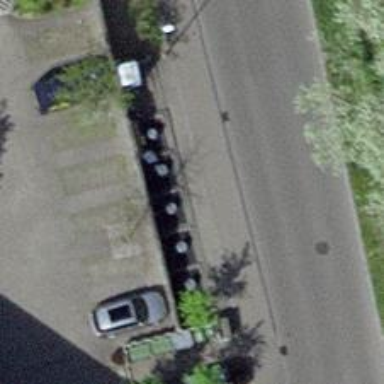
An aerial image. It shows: Recycling container at amenity designated for recycling.